Question: I would like to know how to disable click for a set of items in 'Gridview'.
This is the class:
'''
public class LevelSelectActivity extends Activity {
public GridView gridView;
public TextView Easy;
public TextView Medium;
public TextView Hard;
public Button mBackButton;
@Override
protected void onCreate(Bundle savedInstanceState) {
super.onCreate(savedInstanceState);
setContentView(R.layout.activity_level_select);
Easy = (TextView) findViewById(R.id.EasyText);
Easy.setTypeface(ApplicationServices.typeFaceDoubleBlast);
Medium = (TextView) findViewById(R.id.MediumText);
Medium.setTypeface(ApplicationServices.typeFaceDoubleBlast);
Hard = (TextView) findViewById(R.id.HardText);
Hard.setTypeface(ApplicationServices.typeFaceDoubleBlast);
mBackButton = ( Button ) findViewById ( R.id. BackButton );
mBackButton.setOnClickListener(mBack_Clicked);
gridView = (GridView) findViewById(R.id.LevelSelectGrid);
gridView.setAdapter(new ImageAdapter(this));
gridView.setOnItemClickListener(new OnItemClickListener() {
public void onItemClick(AdapterView<?> parent, View v,
int position, long id) {
// Sending image id to FullScreenActivity
Intent i = new Intent(getApplicationContext(), DoubleBlastGameActivity.class);
// passing array index
if(position >= 0 && position < 4)
{
i.putExtra("level", 1);
}
else if(position >= 4 && position < 8)
{
i.putExtra("level", 2);
}
else if(position >= 8 && position < 12)
{
i.putExtra("level", 3);
}
startActivity(i);
}
});
}
public View.OnClickListener mBack_Clicked = new View.OnClickListener() {
public void onClick(View v) {
Intent intend = new Intent(getBaseContext(), MainMenuActivity.class );
startActivity(intend);
}
};
public class ImageAdapter extends BaseAdapter {
private Context context;
public Integer[] mLevelIcon;
public String[] mLevelId;
public ImageAdapter(Context contextTemp) {
this.context = contextTemp;
mLevelId = new String[12];
mLevelIcon = new Integer[12];
for (int i = 0; i < mLevelId.length; i++) {
mLevelId[i] = Integer.toString(i + 1);
if(i + 1 <= ApplicationServices.gameConfigStructure.lastCompletedLevelInt )
mLevelIcon[i] = R.drawable.levelbutton;
else
mLevelIcon[i] = R.drawable.lock;
}
}
public int getCount() {
// TODO Auto-generated method stub
return mLevelId.length;
}
public Object getItem(int position) {
// TODO Auto-generated method stub
return null;
}
public long getItemId(int position) {
// TODO Auto-generated method stub
return 0;
}
public View getView(int position, View convertView, ViewGroup parent) {
LayoutInflater inflater = (LayoutInflater) context
.getSystemService(Context.LAYOUT_INFLATER_SERVICE);
View gridView;
if (convertView == null) {
gridView = new View(context);
gridView = inflater.inflate(R.layout.level_button, null);
TextView textview = new TextView(context);
textview = (TextView) gridView.findViewById(R.id.LevelID);
textview.setText(mLevelId[position]);
textview.setTypeface(ApplicationServices.typeFaceDoubleBlast);
if(position >= ApplicationServices.gameConfigStructure.lastCompletedLevelInt )
{
textview.setVisibility(View.INVISIBLE);
}
LevelSelectButton button = new LevelSelectButton(context);
button = (LevelSelectButton) gridView
.findViewById(R.id.levelSelectButton1);
button.setImageResource(mLevelIcon[position]);
} else {
gridView = convertView;
}
return gridView;
}
}
}
'''
And this the screen shot for the Level Select Screen:

As you can see the first level is unlocked and ideally I would prefer only the unlocked levels to be click able. But currently it is allowing to enter any level.
How do I turn off the click for the locked levels?
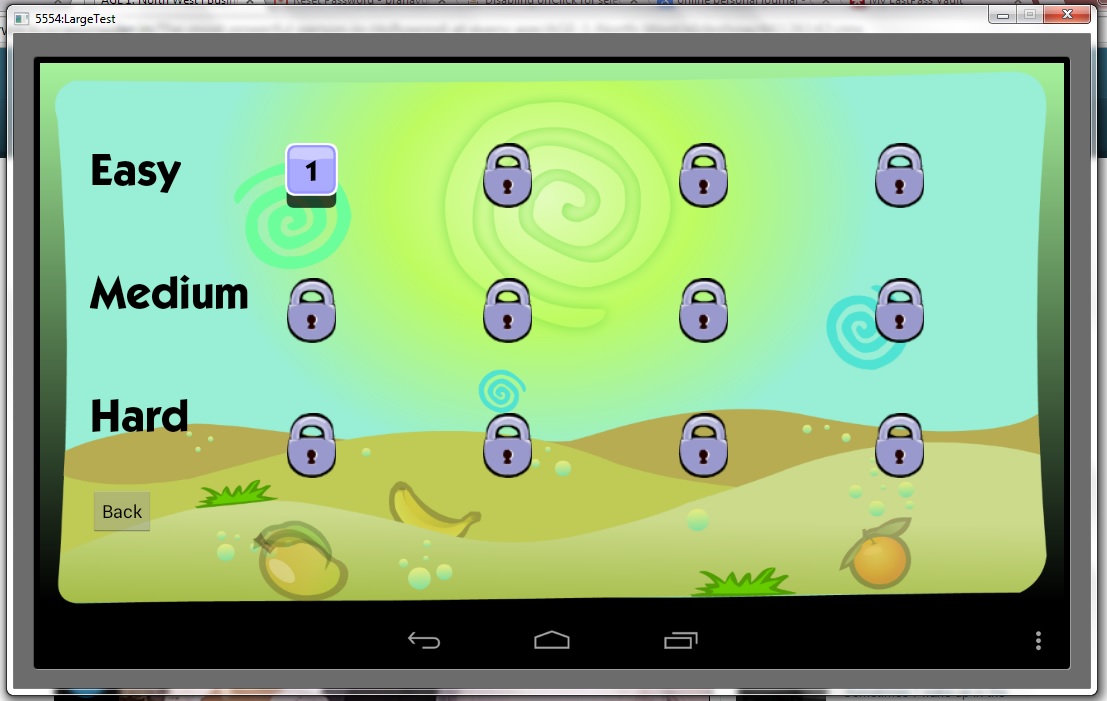
Answer: You should modify 'getView()' of 'ImageAdapter' class. You need to add <URL> to the item view, that is gridView in your case.
'''
if (position >= ApplicationServices.gameConfigStructure.lastCompletedLevelInt) {
textview.setVisibility(View.INVISIBLE);
gridView.setEnabled(false); // Set enable false to these views
// Or combination of below
// gridView.setFocusable(false);
// gridView.setClickable(false);
}
'''
---
Another way is to override 'isEnabled()' of Adapter class, as user543 added in his answer, like
'''
@Override
public boolean isEnabled(int position) {
if (position >= ApplicationServices.gameConfigStructure.lastCompletedLevelInt) {
return false;
}
return true;
}
'''